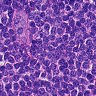
Metastatic tissue present: no